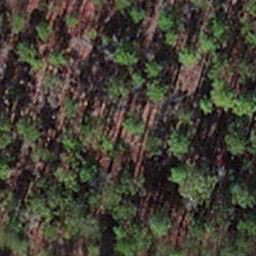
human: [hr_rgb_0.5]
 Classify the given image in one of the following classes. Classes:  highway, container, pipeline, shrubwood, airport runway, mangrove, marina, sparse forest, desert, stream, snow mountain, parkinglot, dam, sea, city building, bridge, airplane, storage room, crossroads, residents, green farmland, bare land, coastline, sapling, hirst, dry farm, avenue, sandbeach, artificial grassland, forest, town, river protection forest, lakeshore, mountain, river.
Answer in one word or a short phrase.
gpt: sapling